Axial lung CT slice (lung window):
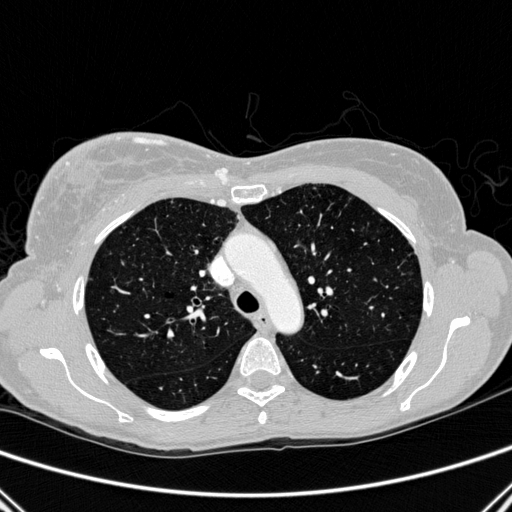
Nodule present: no